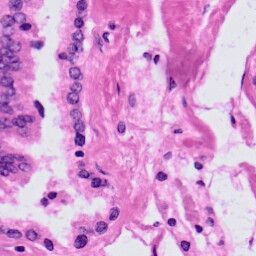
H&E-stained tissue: Prostate